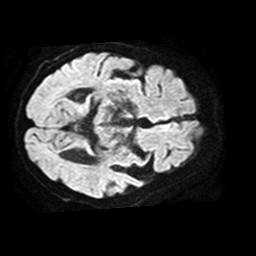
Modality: TRACE
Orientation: axial
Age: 86
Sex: female
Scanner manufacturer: philips
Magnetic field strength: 1.5 T
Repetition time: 3.547 s
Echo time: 0.09411 s